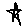
Label: star